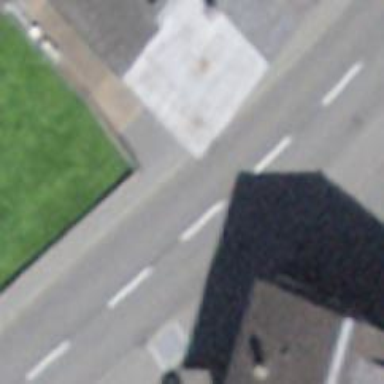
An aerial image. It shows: Service road with sett surface.